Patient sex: F
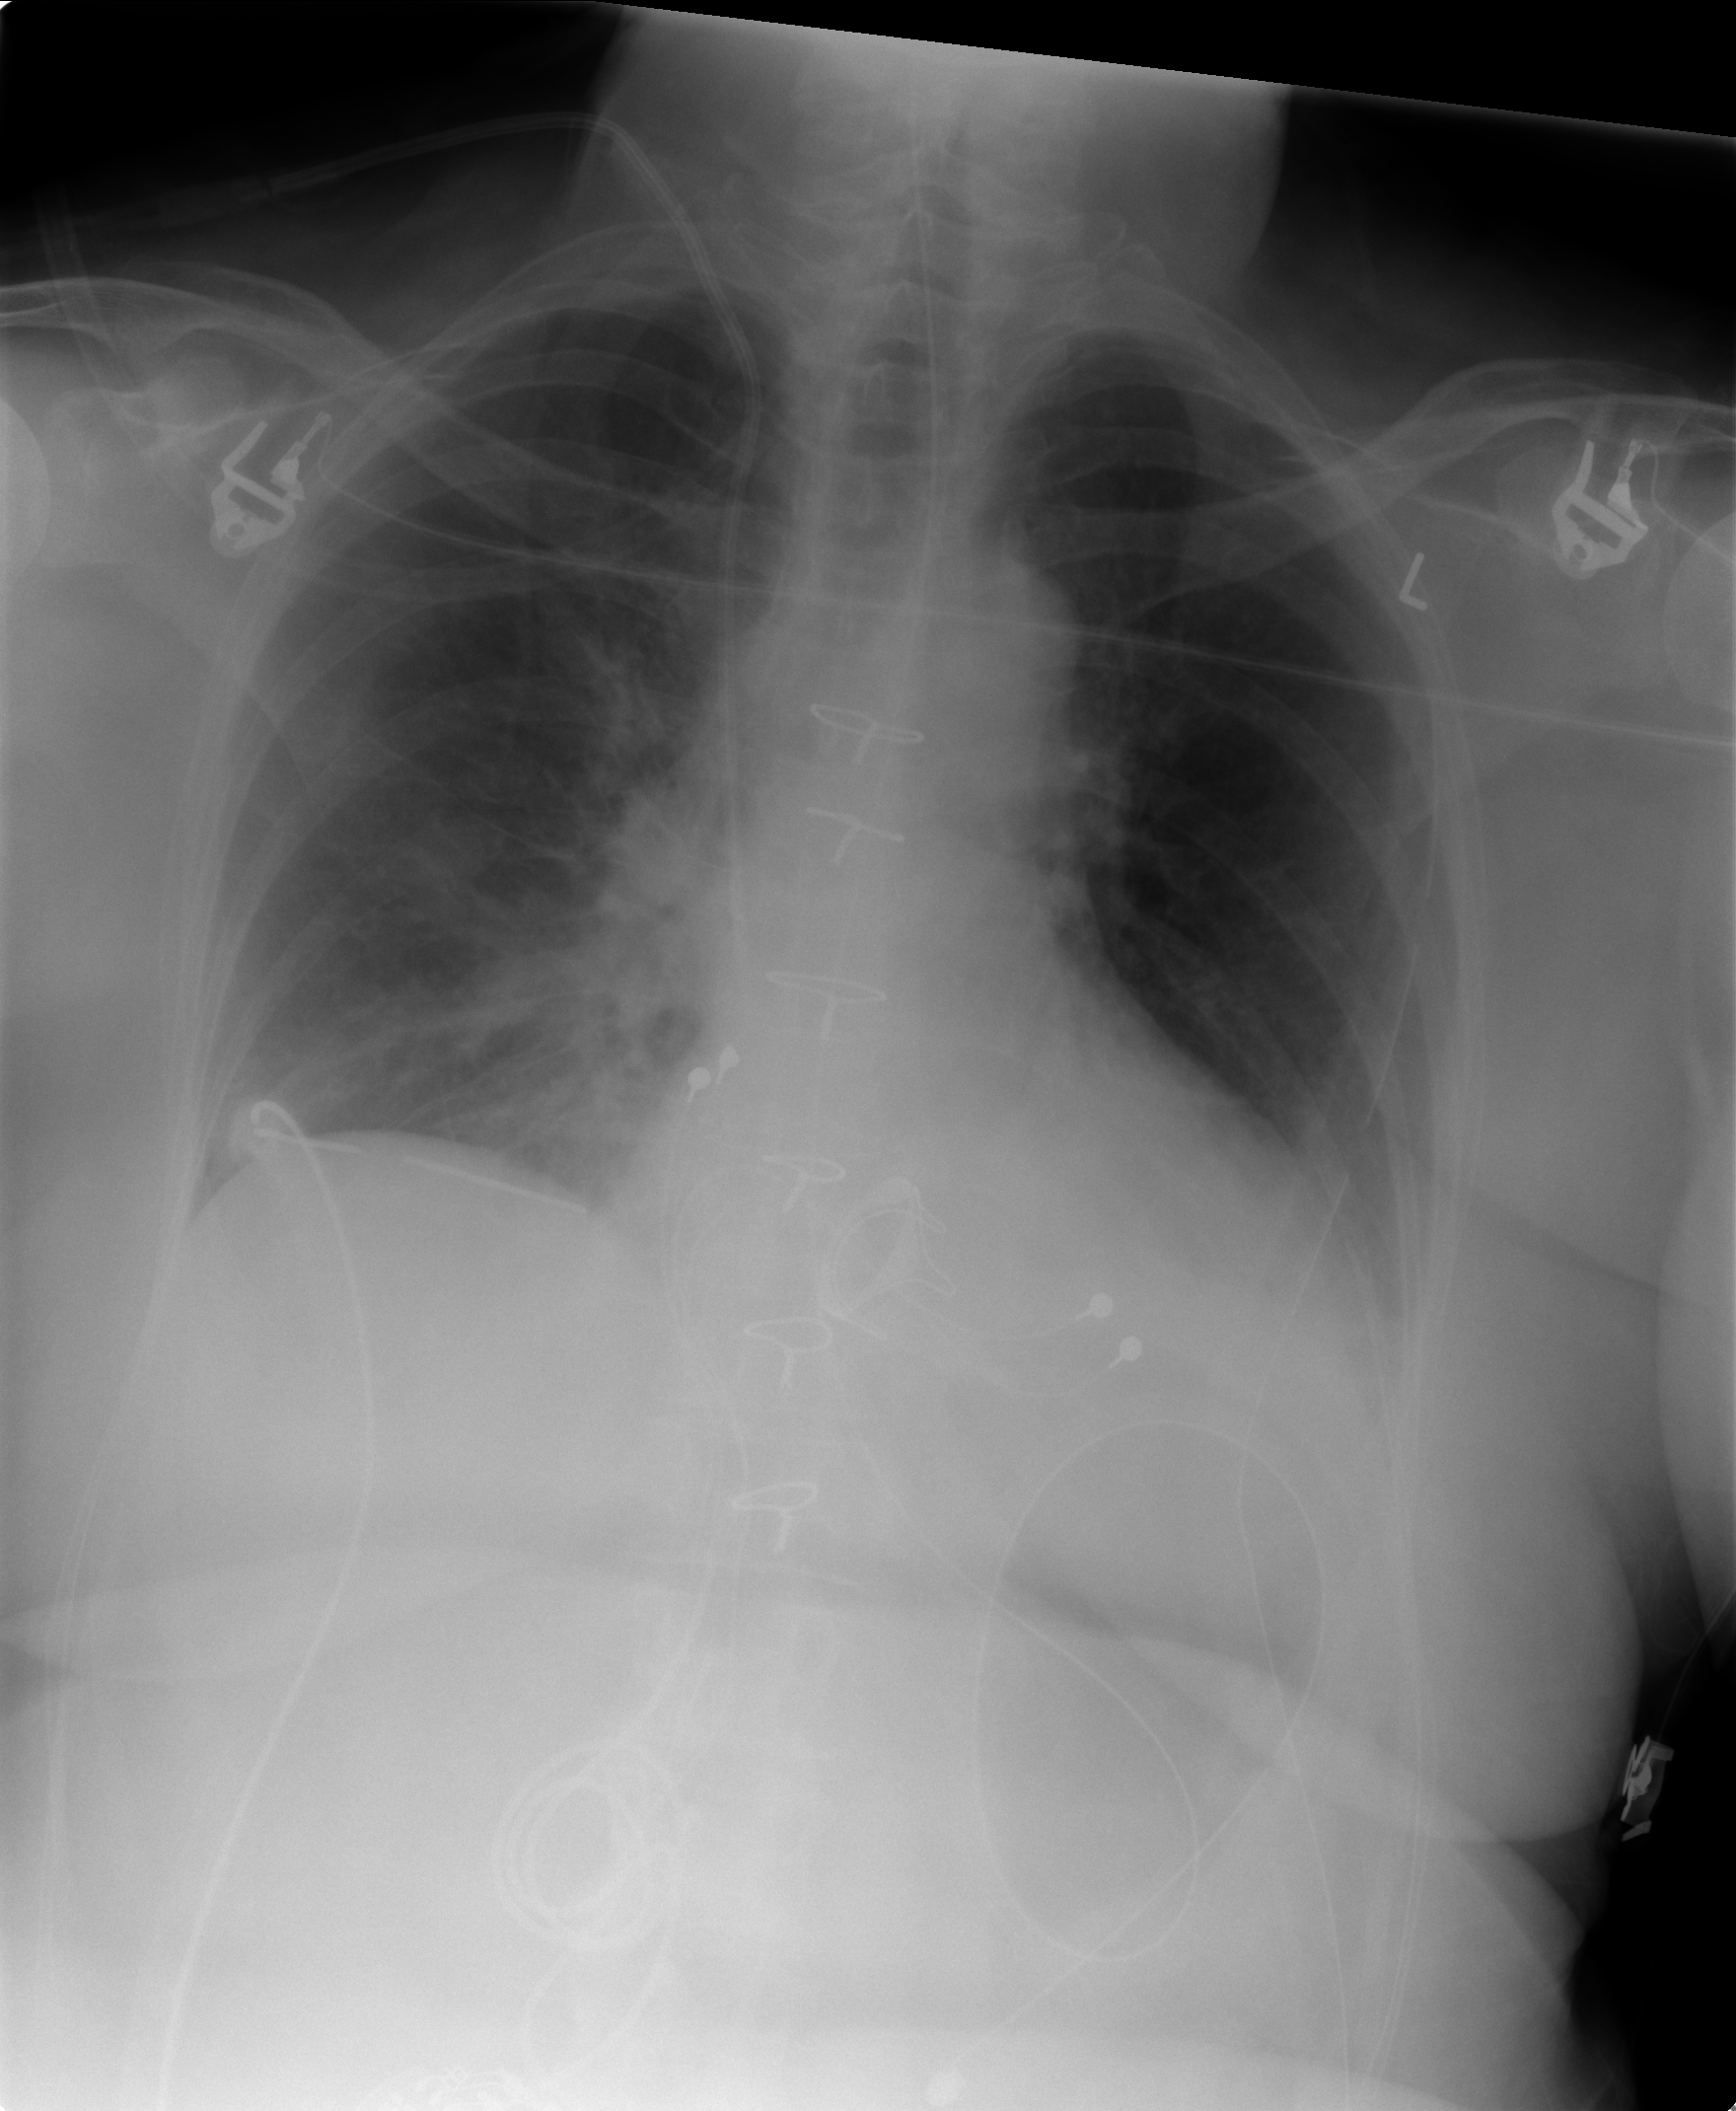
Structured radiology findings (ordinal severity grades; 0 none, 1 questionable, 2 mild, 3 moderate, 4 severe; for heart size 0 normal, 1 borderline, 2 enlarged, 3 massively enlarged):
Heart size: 1
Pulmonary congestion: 2
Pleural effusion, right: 0
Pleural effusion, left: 0
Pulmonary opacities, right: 2
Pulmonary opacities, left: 0
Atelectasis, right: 2
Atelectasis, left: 0